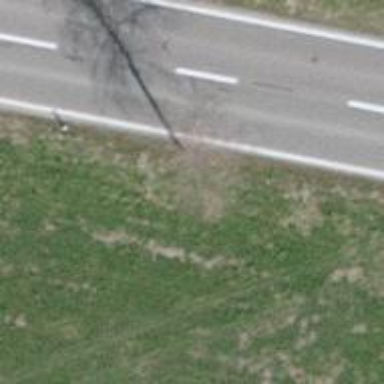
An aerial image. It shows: Urban tree adds touch of nature to the surroundings.